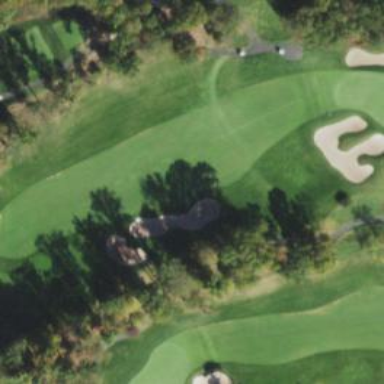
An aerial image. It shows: Golf rough area.